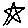
Label: star